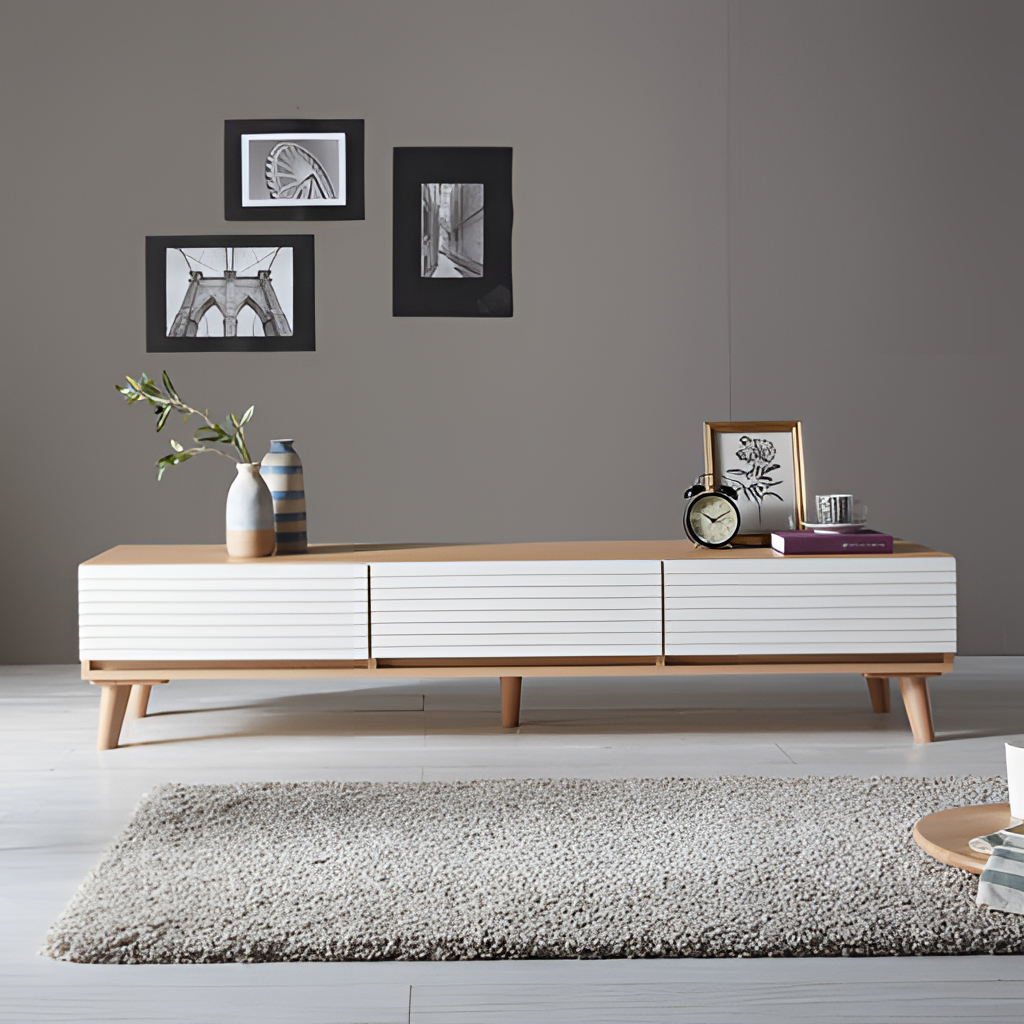
living room, wood media console, gray tile flooring, with large square pattern, gray paint wallpaper, with solid pattern, contemporary